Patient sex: M
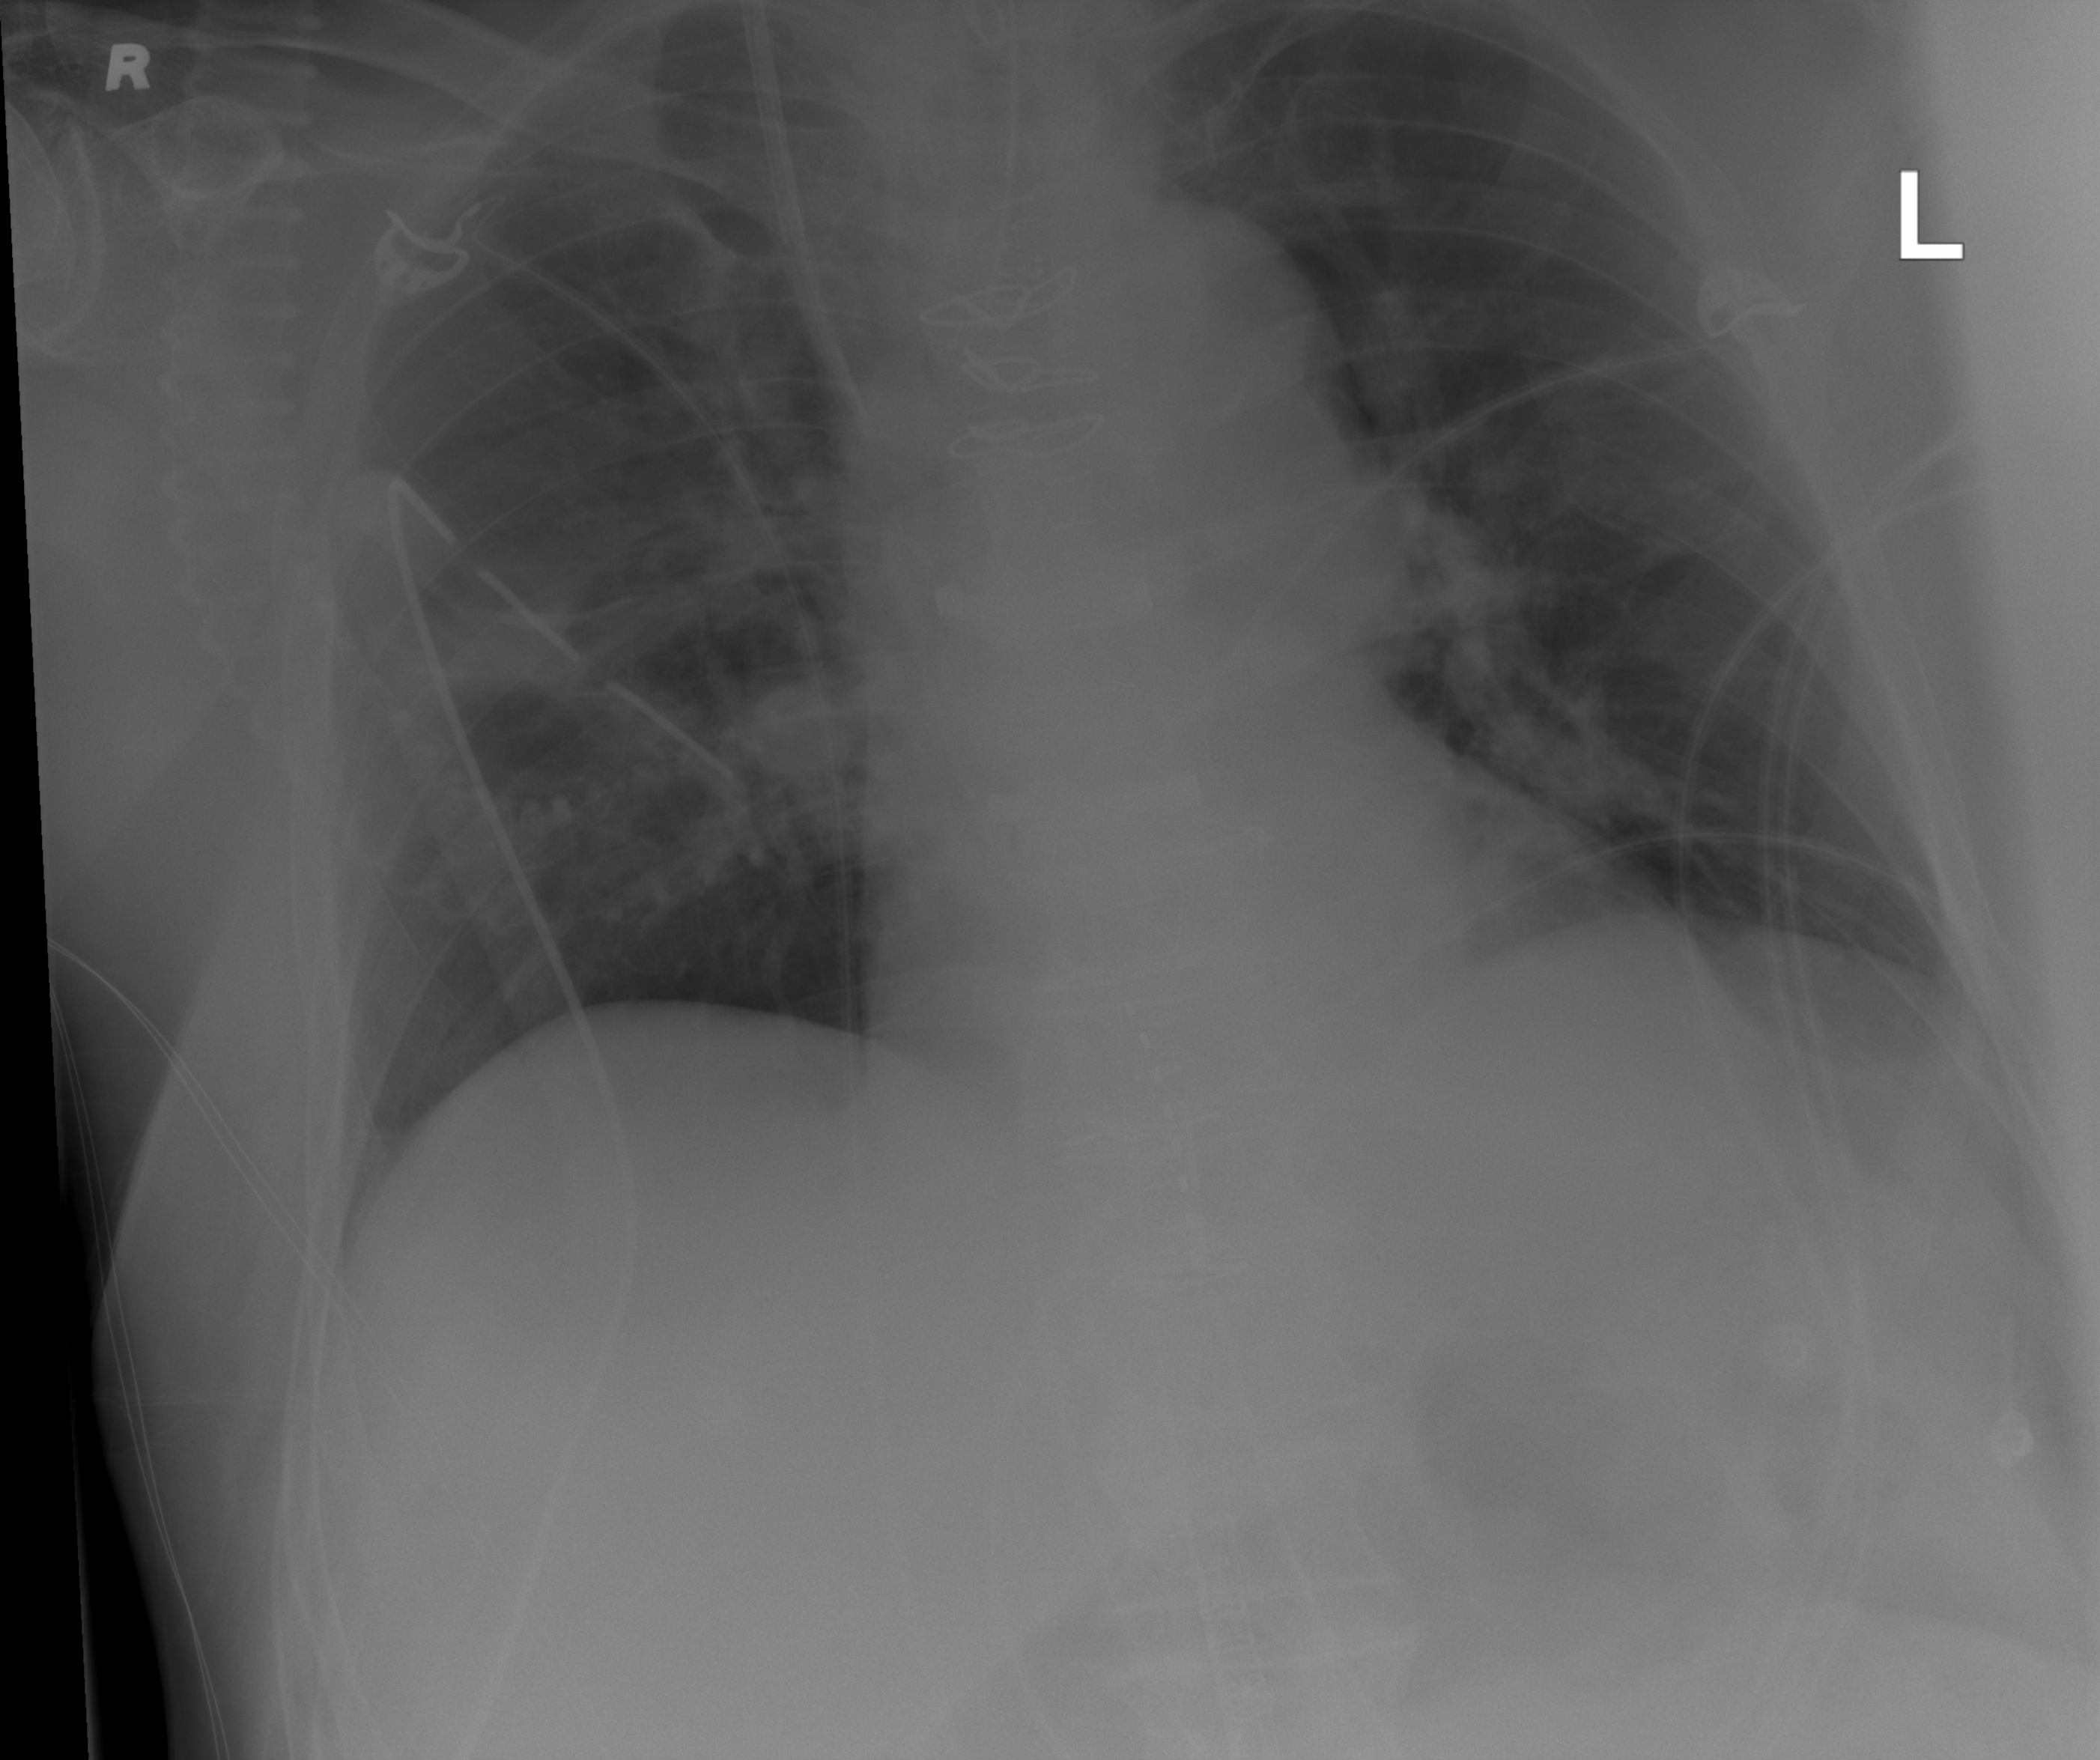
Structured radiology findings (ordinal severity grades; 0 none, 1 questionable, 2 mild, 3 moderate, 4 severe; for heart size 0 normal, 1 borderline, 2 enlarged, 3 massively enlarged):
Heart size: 0
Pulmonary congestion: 0
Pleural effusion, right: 0
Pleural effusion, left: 2
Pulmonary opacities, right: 0
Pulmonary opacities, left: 0
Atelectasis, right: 2
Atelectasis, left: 2